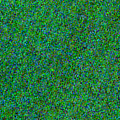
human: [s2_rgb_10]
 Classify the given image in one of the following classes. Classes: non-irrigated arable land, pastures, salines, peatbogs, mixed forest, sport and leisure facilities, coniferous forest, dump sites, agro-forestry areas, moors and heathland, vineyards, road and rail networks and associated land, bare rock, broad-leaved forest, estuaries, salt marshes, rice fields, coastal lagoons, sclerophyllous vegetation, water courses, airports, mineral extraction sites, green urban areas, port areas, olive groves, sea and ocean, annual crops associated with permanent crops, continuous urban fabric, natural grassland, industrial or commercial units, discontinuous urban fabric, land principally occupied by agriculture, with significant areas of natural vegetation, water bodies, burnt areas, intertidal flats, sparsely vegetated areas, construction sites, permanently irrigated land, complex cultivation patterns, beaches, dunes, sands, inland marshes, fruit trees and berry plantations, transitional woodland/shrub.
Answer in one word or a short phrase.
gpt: sea and ocean